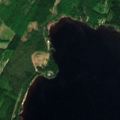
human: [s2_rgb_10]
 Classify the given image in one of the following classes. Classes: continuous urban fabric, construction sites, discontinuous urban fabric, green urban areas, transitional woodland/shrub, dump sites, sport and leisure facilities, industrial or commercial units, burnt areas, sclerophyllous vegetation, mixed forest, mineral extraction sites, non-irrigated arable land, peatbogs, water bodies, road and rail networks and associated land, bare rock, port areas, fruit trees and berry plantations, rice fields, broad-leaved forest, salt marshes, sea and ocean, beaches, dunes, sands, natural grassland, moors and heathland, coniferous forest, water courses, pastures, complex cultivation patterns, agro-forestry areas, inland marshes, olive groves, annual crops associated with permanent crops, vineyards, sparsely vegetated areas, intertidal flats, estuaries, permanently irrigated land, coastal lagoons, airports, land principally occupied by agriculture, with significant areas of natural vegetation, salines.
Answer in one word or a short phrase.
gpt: coniferous forest, mixed forest, water bodies